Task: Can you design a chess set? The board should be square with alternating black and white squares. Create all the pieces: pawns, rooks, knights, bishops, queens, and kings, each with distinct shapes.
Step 1587:
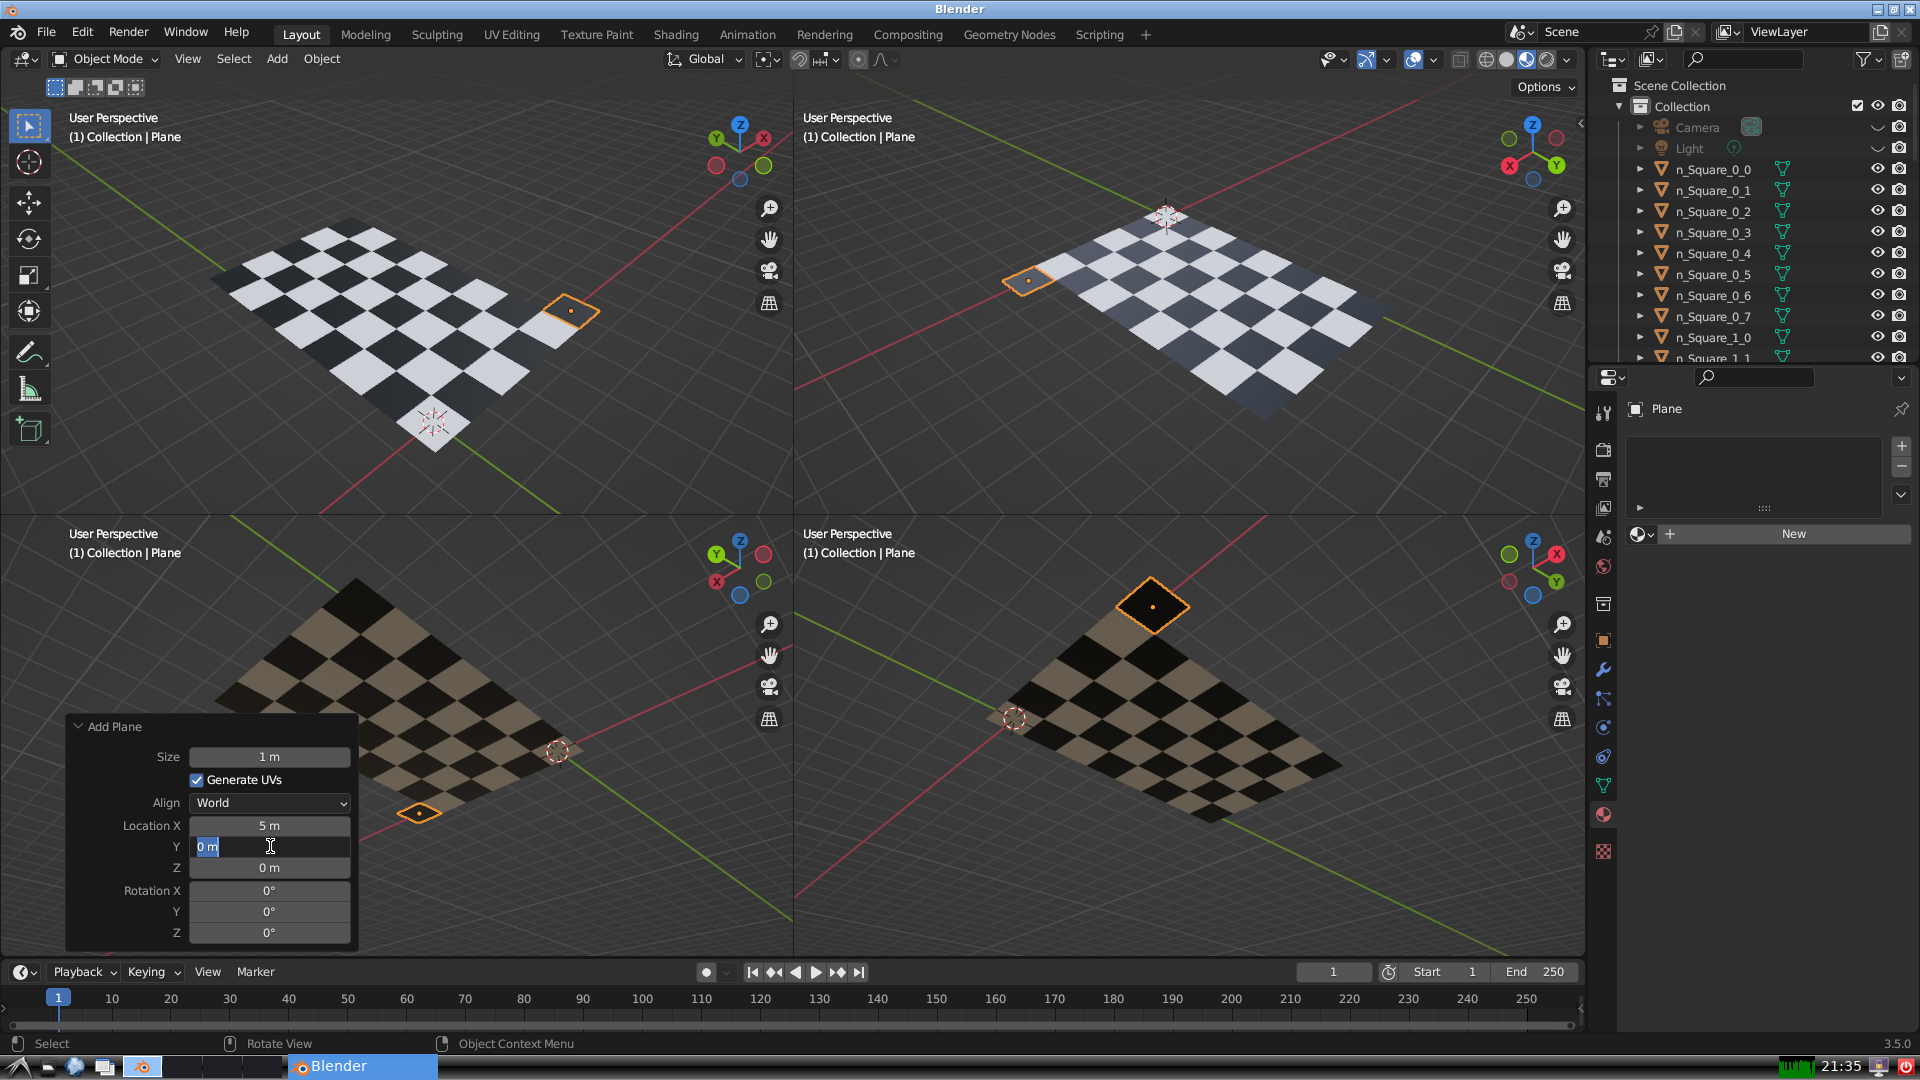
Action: input_text: 1.0